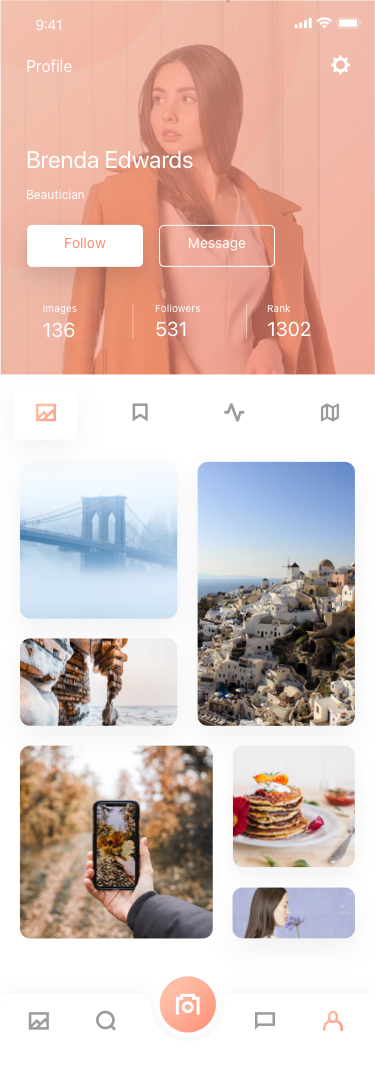
Text in this UI design:
Profile
Images
136
Followers
531
Rank
1302
Beautician
Brenda Edwards
Follow
Message